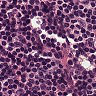
Metastatic tissue present: no